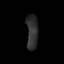
Tissue: prostate
Cell type: T cells
Senescence score: 0.3596
Nuclear area (px): 403
Mean DAPI intensity: 46.37